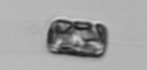
Label: Thalassiosira